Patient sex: F
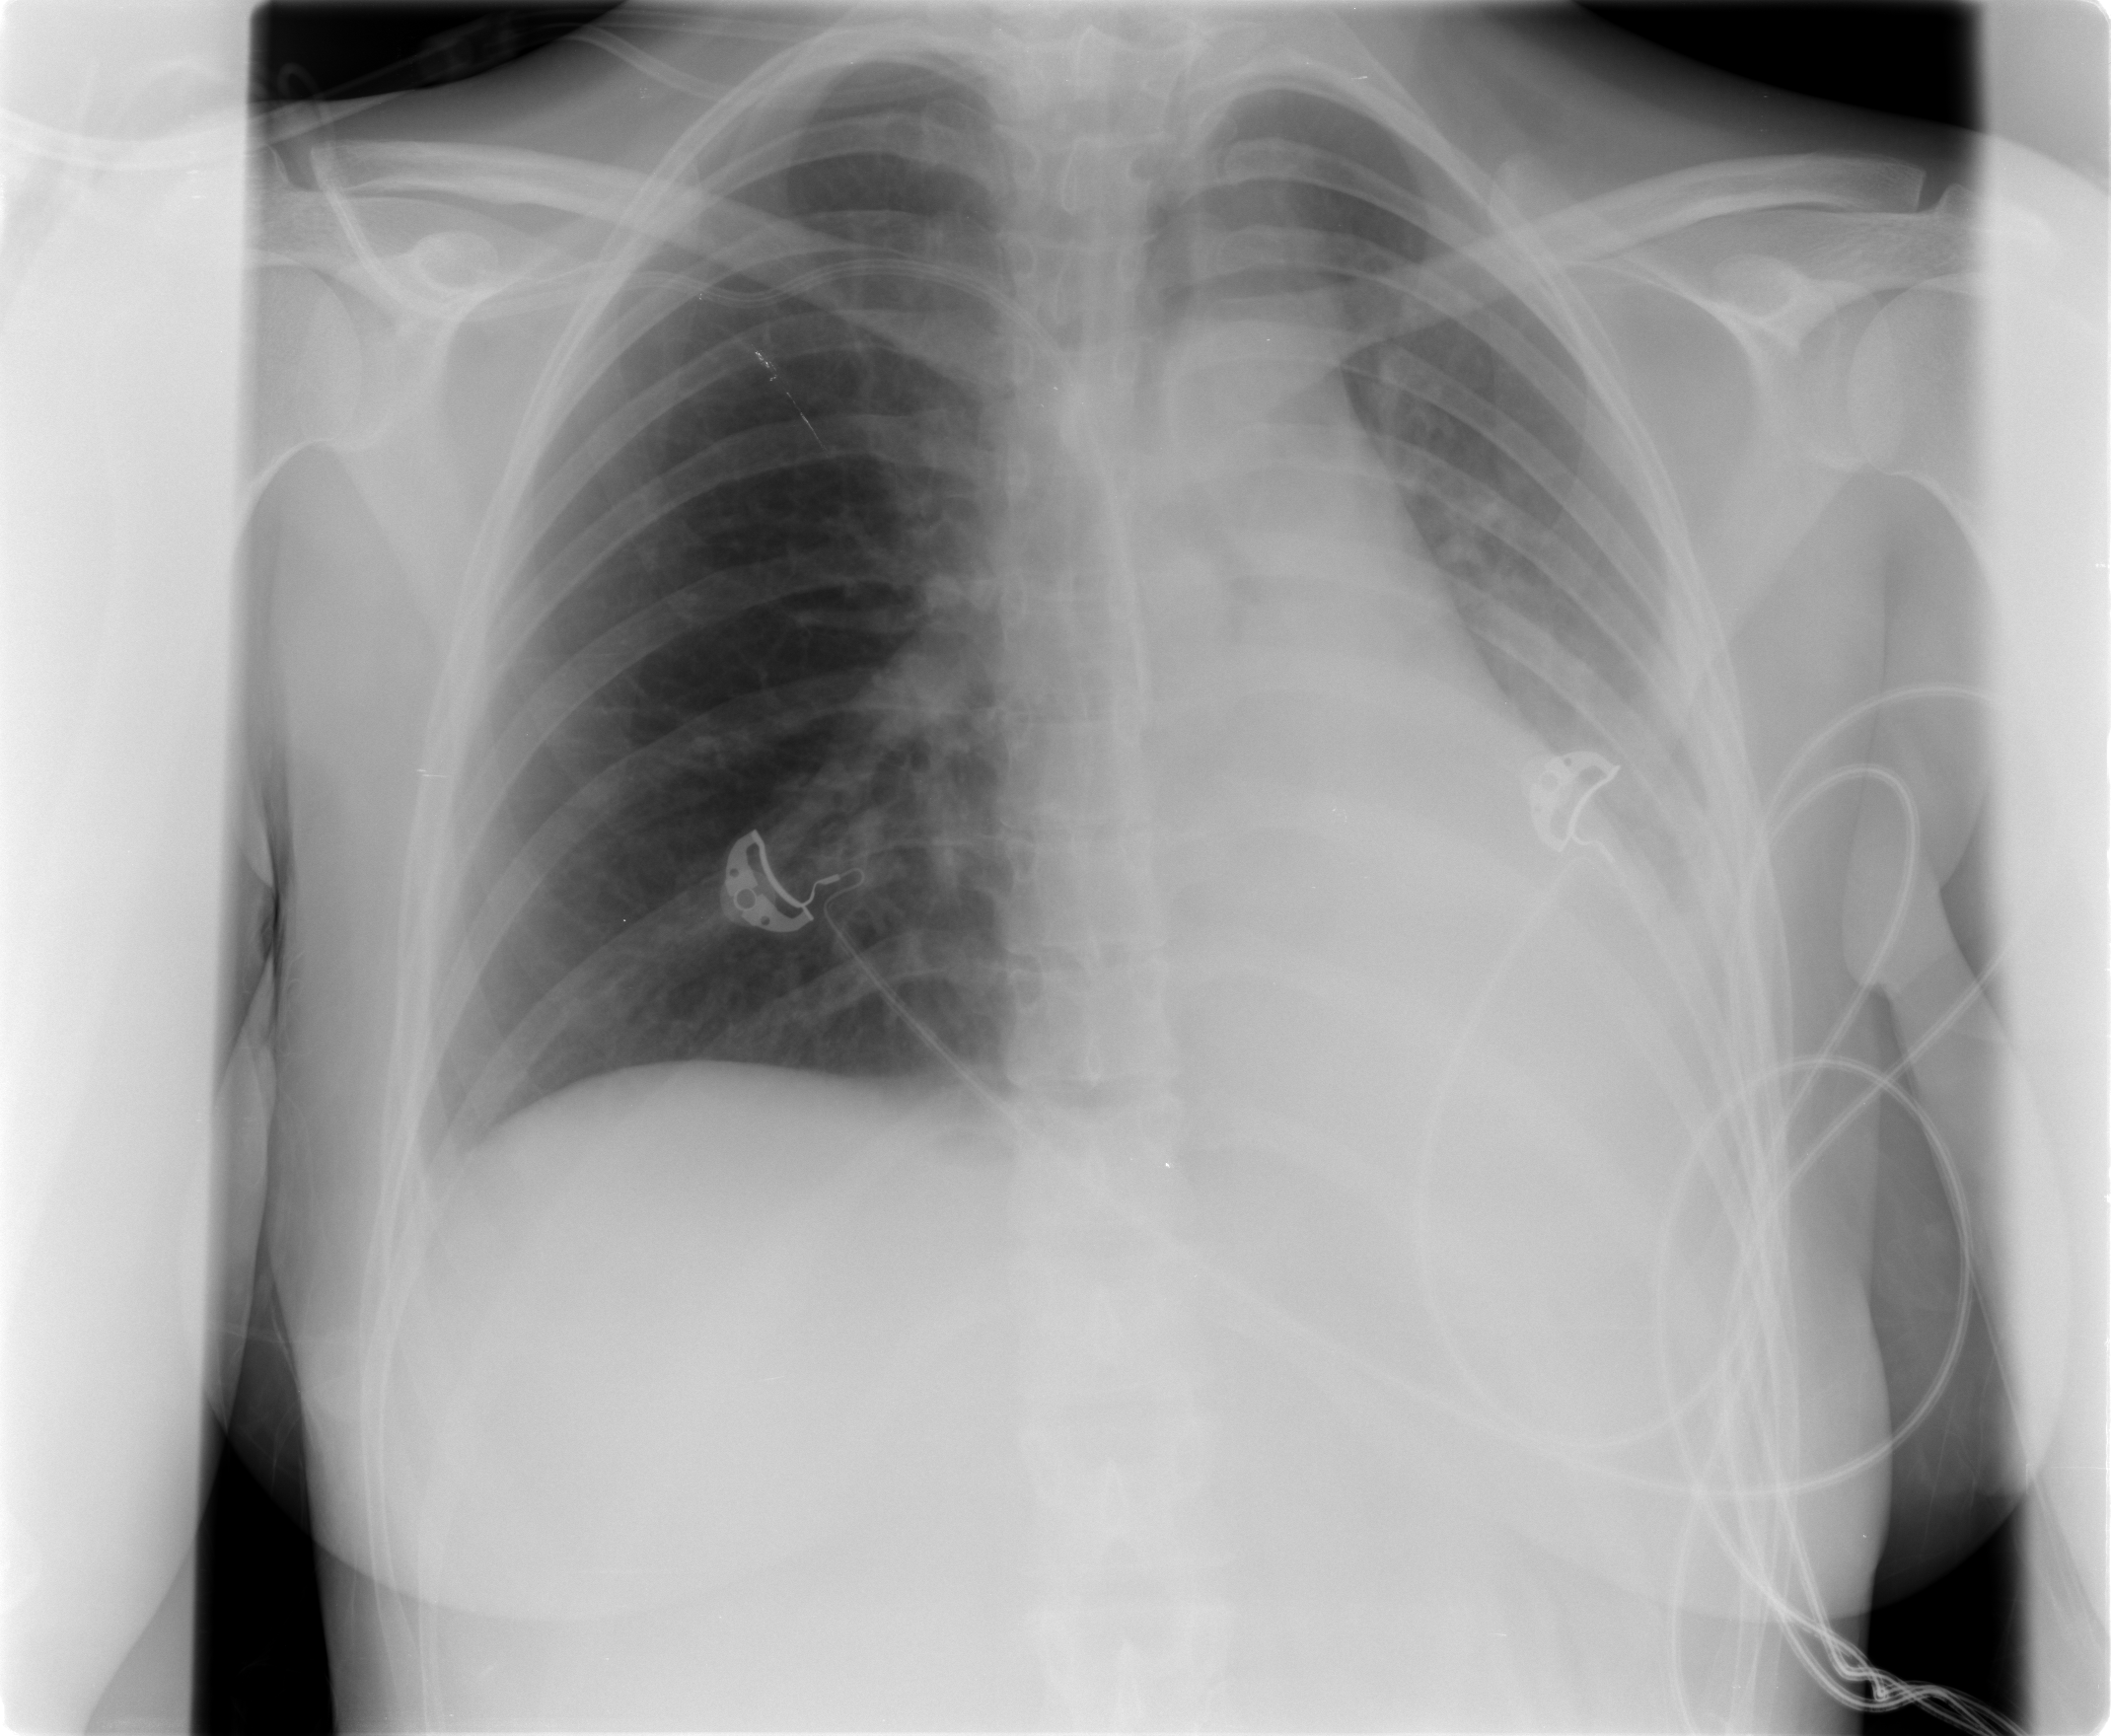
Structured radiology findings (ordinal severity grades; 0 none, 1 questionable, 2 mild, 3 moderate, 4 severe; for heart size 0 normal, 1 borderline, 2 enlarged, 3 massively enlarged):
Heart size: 2
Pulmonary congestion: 0
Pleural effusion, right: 0
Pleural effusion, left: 2
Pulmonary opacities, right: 0
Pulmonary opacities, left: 0
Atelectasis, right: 0
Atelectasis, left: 2